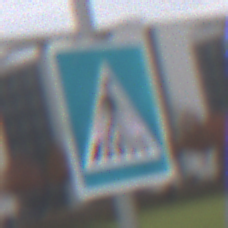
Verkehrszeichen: FussgaengerueberwegLinks
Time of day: Midday
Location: Outdoor (Suburban)
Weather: Overcast
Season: NotSpecified
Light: Natural